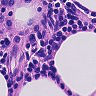
Metastatic tissue present: no